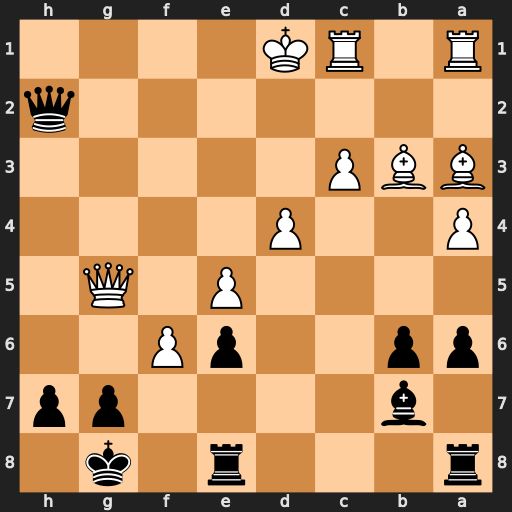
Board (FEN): r3r1k1/1b4pp/pp2pP2/4P1Q1/P2P4/BBP5/7q/R1RK4
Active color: b
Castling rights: -
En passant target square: -
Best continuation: Bf3+ Ke1 Qe2#